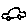
Label: car